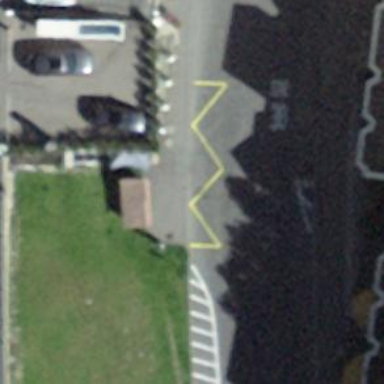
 serving as platform for public transportation."